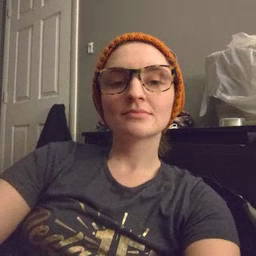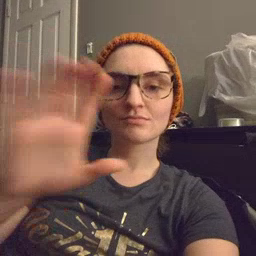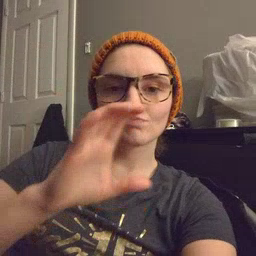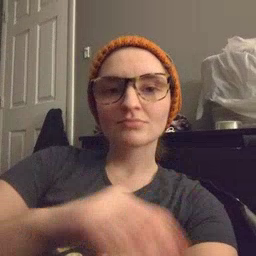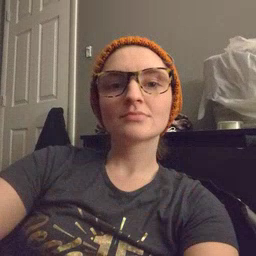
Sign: cloud